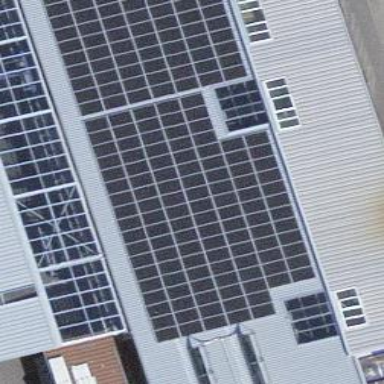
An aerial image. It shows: Solar power generator with photovoltaic panels.